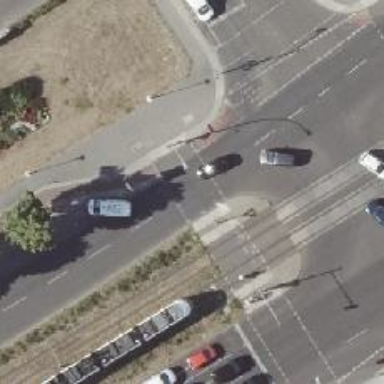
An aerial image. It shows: Road crossing with traffic signals.